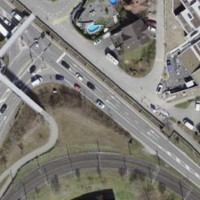
EUNIS habitat code: 57
Species observed at this site:
Cotinus coggygria